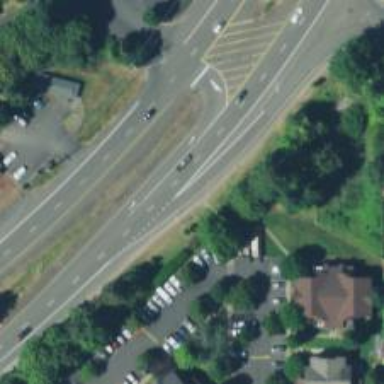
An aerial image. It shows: Trunk link highway.